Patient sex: M
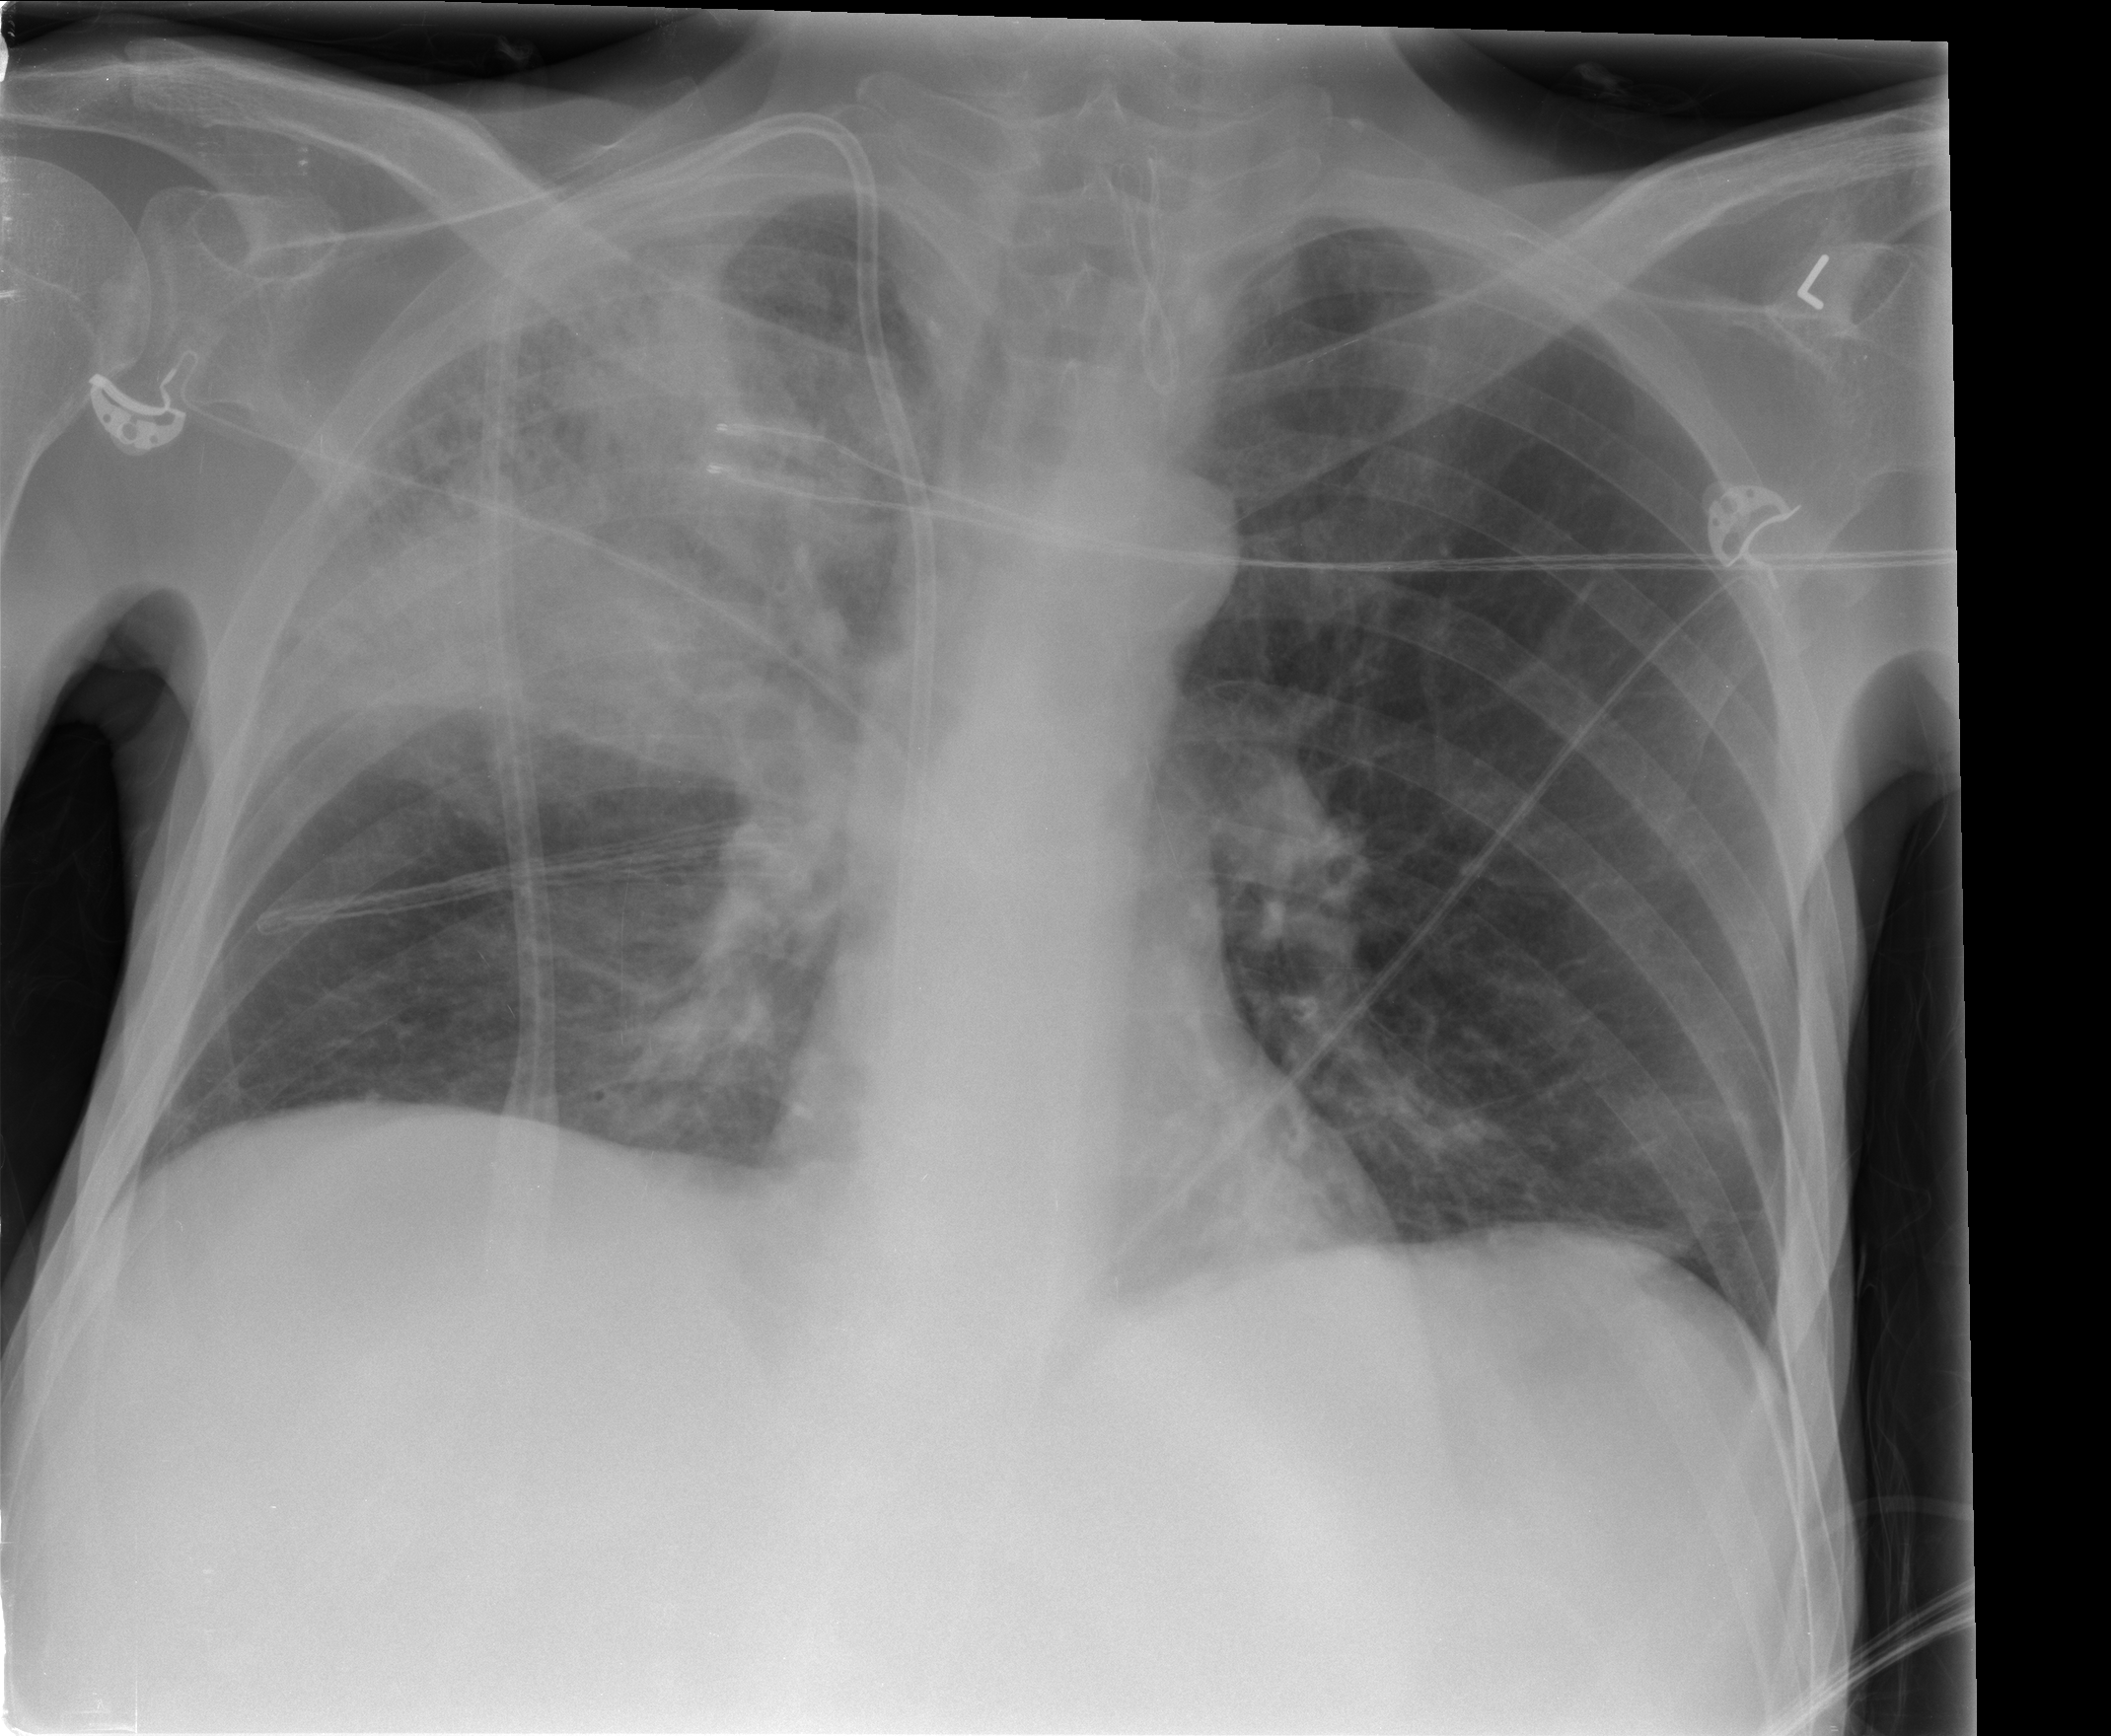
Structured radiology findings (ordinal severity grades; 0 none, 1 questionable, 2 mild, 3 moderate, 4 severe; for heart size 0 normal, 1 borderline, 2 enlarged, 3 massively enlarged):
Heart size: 0
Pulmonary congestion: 0
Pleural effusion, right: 0
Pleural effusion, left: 0
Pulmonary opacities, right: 3
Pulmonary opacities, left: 0
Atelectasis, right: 2
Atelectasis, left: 0